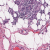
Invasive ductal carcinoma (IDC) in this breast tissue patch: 1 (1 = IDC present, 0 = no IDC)